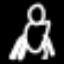
Label: frog